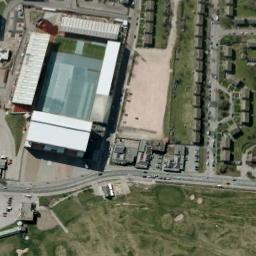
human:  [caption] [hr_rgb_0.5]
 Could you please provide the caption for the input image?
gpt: The square stadium is built on a large lawn with some buildings next to it .

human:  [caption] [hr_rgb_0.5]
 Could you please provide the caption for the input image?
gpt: There are several cars on the road beside the stadium .

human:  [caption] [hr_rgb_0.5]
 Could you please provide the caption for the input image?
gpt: The stadium is on the grass next to some buildings .

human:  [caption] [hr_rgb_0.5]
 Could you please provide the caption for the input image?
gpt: The roof of this stadium is pure white .

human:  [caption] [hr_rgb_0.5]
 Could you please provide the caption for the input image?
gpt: There are some buildings and green lawns beside the stadium .